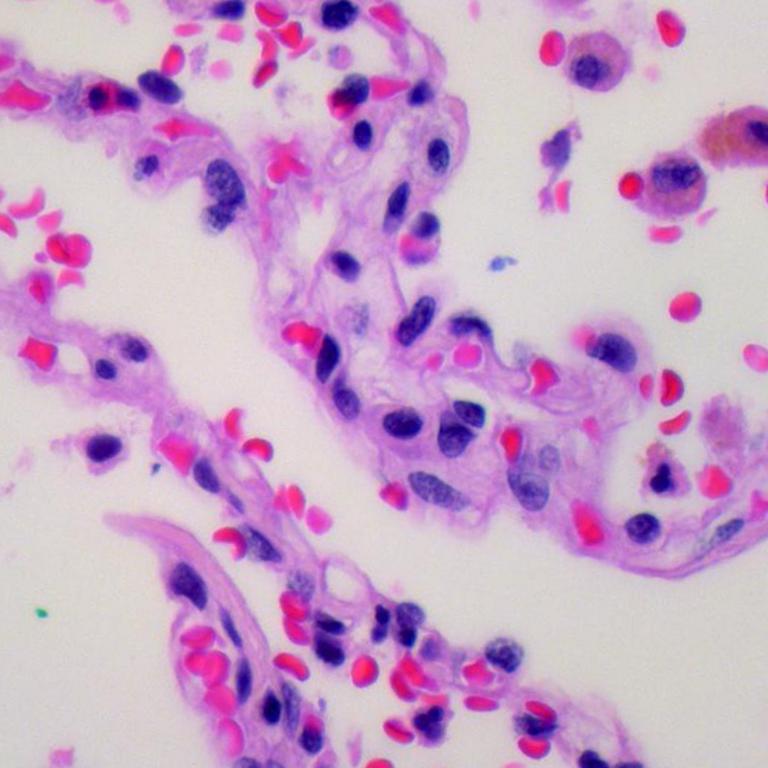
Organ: lung
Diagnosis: benign